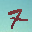
Label: 7